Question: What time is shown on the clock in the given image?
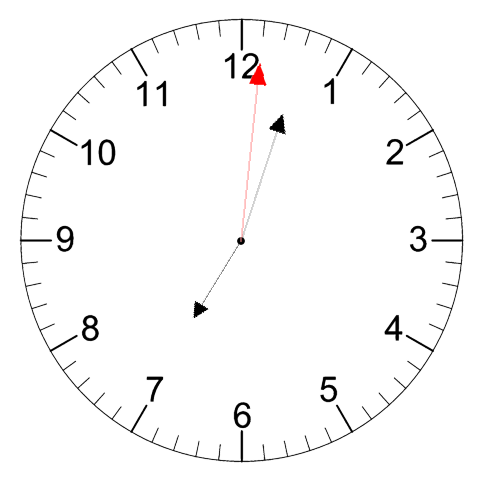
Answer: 07:03:01